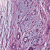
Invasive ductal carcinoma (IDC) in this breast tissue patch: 1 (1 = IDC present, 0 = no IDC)